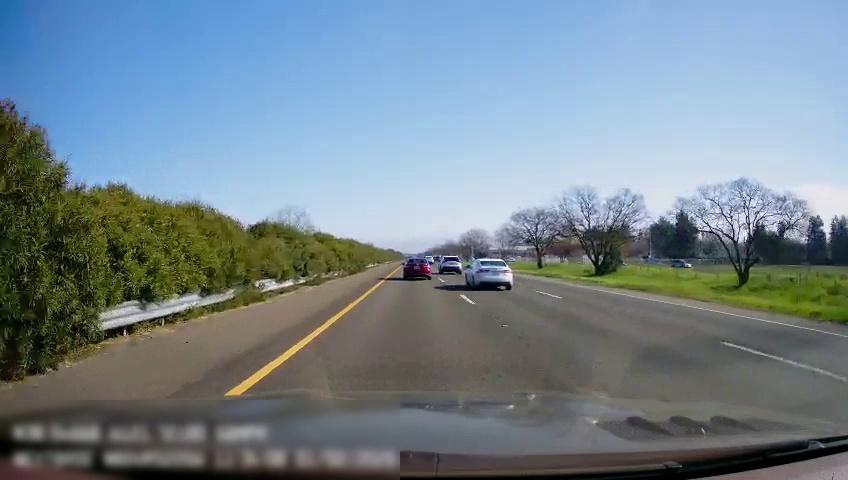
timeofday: Day
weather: Sunny
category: Drivable Space
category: Vehicles | Car
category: Vehicles | Car
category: Vehicles | Car
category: Vehicles | SUV
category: Lanes | Current Lane
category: Lanes | Current Lane
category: Lanes | Alternate Lane
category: Lanes | Alternate Lane